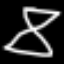
Label: hourglass